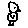
Label: bird